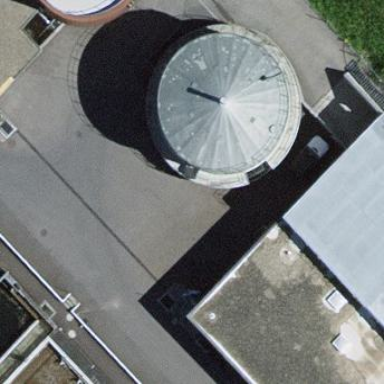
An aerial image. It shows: Gasometer structure used for storing gas.